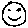
Label: smiley face